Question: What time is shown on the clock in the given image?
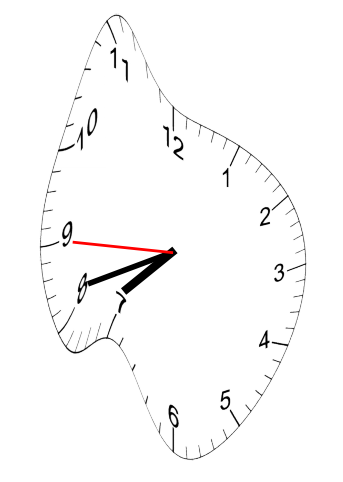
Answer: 07:41:45